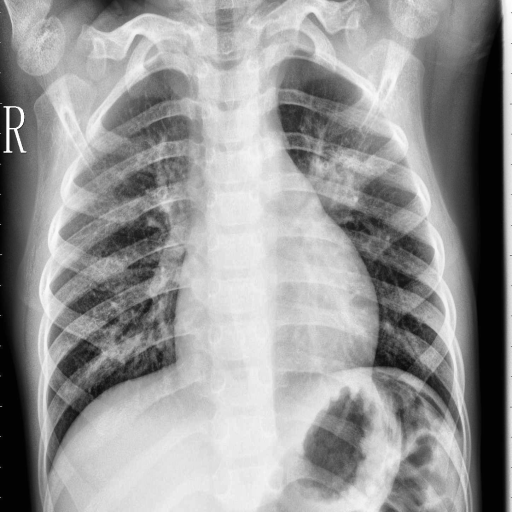
Finding: PNEUMONIA